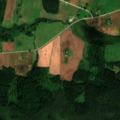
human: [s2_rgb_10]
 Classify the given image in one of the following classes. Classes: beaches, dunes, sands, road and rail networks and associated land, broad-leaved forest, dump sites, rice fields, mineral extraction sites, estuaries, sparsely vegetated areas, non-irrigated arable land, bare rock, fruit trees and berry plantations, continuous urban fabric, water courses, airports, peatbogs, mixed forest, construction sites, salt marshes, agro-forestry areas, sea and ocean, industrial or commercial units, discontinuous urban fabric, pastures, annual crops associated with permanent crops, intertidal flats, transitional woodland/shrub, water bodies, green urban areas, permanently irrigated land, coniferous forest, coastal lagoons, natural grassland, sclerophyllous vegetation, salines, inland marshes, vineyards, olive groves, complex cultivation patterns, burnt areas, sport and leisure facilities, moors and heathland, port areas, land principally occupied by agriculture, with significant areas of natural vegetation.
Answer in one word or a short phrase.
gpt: non-irrigated arable land, complex cultivation patterns, coniferous forest, mixed forest, transitional woodland/shrub, inland marshes